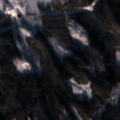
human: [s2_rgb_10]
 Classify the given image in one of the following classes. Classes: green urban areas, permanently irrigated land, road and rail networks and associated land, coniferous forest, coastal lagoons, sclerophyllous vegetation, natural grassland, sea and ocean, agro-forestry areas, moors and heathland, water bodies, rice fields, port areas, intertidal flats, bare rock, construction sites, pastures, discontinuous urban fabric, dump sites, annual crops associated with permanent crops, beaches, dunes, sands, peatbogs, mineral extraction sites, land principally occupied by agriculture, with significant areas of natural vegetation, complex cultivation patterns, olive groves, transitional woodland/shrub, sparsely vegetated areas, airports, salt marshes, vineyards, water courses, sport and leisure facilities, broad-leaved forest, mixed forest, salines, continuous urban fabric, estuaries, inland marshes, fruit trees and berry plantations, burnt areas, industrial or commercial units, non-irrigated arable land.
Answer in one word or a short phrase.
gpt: broad-leaved forest, coniferous forest, mixed forest, transitional woodland/shrub